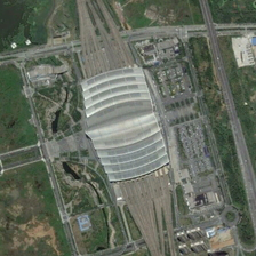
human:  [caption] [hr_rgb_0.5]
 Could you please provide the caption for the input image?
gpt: The railway station is built in a spectacular and vast area.

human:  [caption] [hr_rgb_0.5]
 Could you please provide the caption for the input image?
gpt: The railway station is built in a magnificent and vast area.

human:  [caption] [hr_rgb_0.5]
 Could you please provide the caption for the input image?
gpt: The railway station is built in a wonderful and vast area.

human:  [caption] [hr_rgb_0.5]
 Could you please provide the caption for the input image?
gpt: The railway station is built in a wonderful and vast area.

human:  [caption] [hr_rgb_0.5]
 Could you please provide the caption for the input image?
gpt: The railway station is built in a wonderful and vast area.